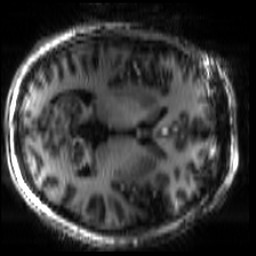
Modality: T1w
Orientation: axial
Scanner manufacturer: siemens
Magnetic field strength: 6.98 T
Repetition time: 2.6 s
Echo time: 0.00291 s